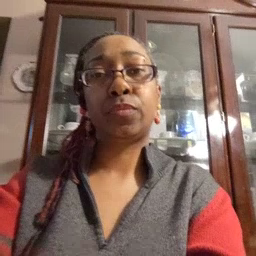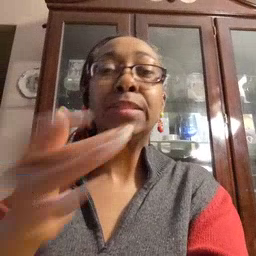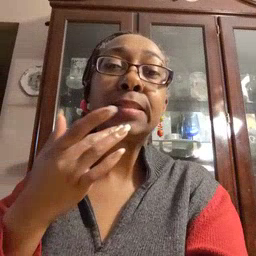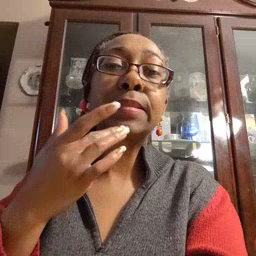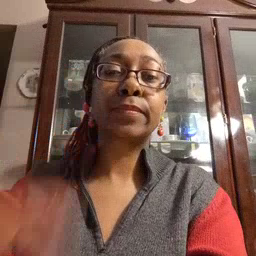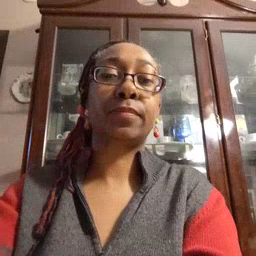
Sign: taste